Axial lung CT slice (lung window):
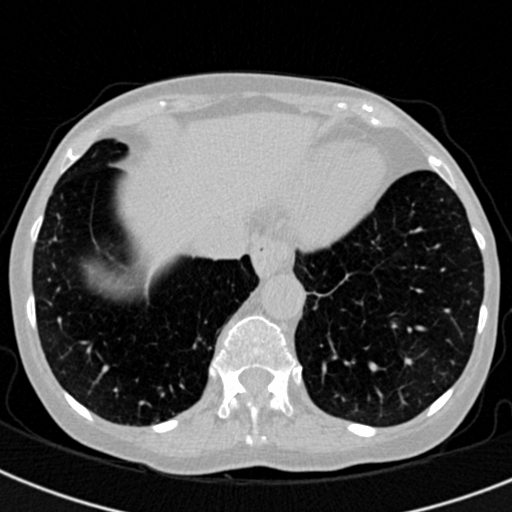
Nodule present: no